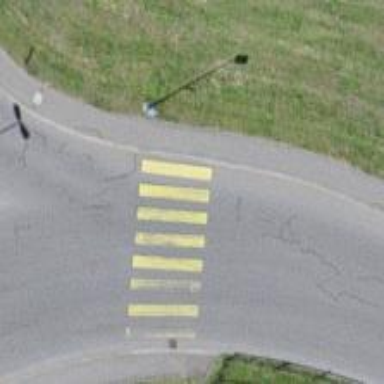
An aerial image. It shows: Marked crossing with zebra stripes on the road.